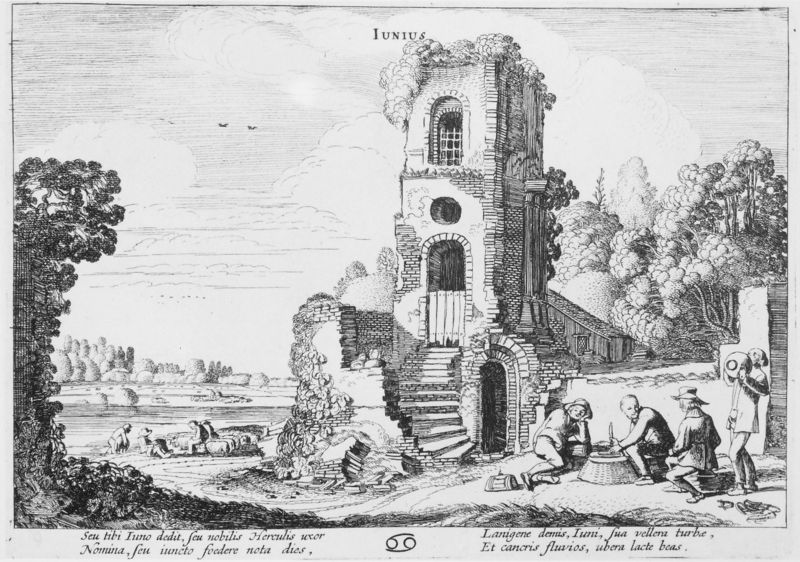
Titel: Die zwölf Monate III
Künstler: Jan van de Velde
Schlagwörter: baum, bäume, landschaft, menschen, see, ufer, zeichnung, wiese, trinken, land, personen, wald, bauern, turm, krug, mauer, idylle, pause, rast, treppe, spielen, stufen, tor, ruine, idyllisch, tore, handwerker, ländlich, latein, stiegen, tum, jause, gewachsen, iunius